Interaction volume radius: 10 \u00c5
Interaction volume height: 10 \u00c5
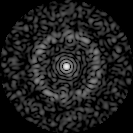
Disorder parameter: 0.7892